Question: This line of code:
'''
int.Parse("-1");
'''
Results in a FormatException that says "Input string was not in the correct format" when i run it on a device. On the emulator it works just fine. I've tested this with a bunch of devices, and the only one that is working as intended (i.e. returns an int with value -1) is the Samsung Galaxy Nexus, running android 4.2.1. All these devices generates an exception:
- - - - -
I also tried to download the app <URL> from playstore on a device, and enter the line above, the result is the same:

Do anyone know why this happens, or what can be done to resolve this issue?
The reason i'm investigating this issue is because our app is requesting a JSON from our servers, and it contains a bunch of negative numbers. We then use <URL> to parse the JSON, which results in all negative numbers becoming 0. ServiceStack has no way of setting a FormatSpecifier.
'int.Parse("-1", CultureInfo.InvariantCulture)' seems to work as intended on all devices regardless of what language they are using, but 'int.Parse("-1", new CultureInfo("sv-SE"))' does not.
I find this a bit odd, since 'int.Parse("-1", new CultureInfo("sv-SE"))' works on other platforms where we're not using xamarin or mono.
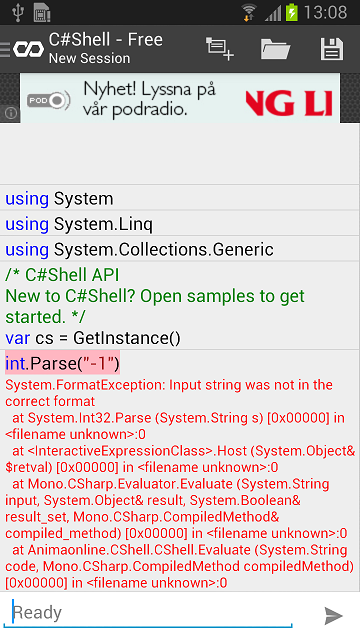
Answer: I ended up committing a fix to ServiceStack:
<URL>
And now Xamarin also fixed it:
<URL>